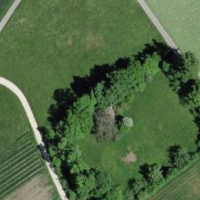
EUNIS habitat code: 24
Species observed at this site:
Juglans regia